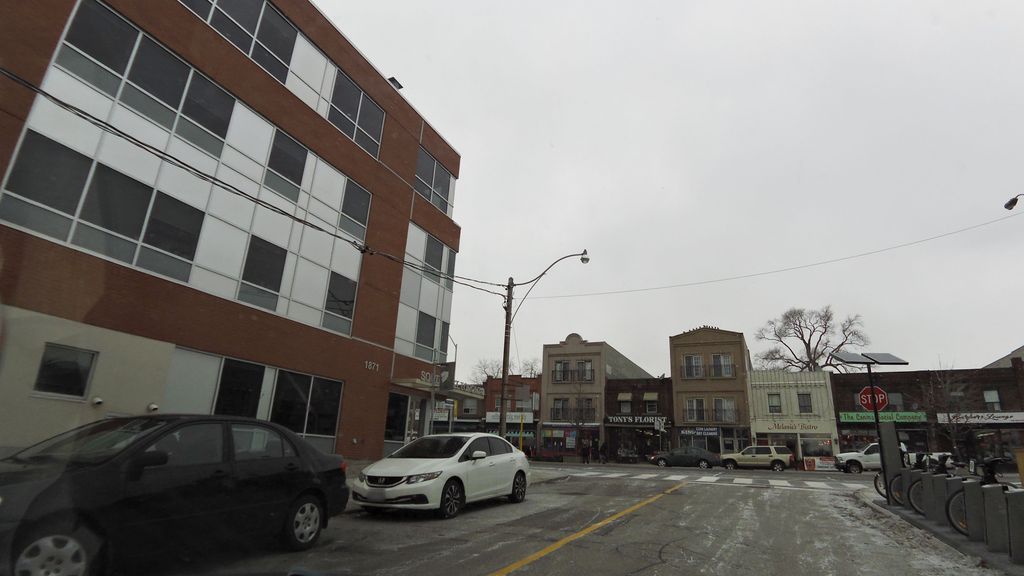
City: toronto